Fundus camera: zeiss
Shooting center: midpoint
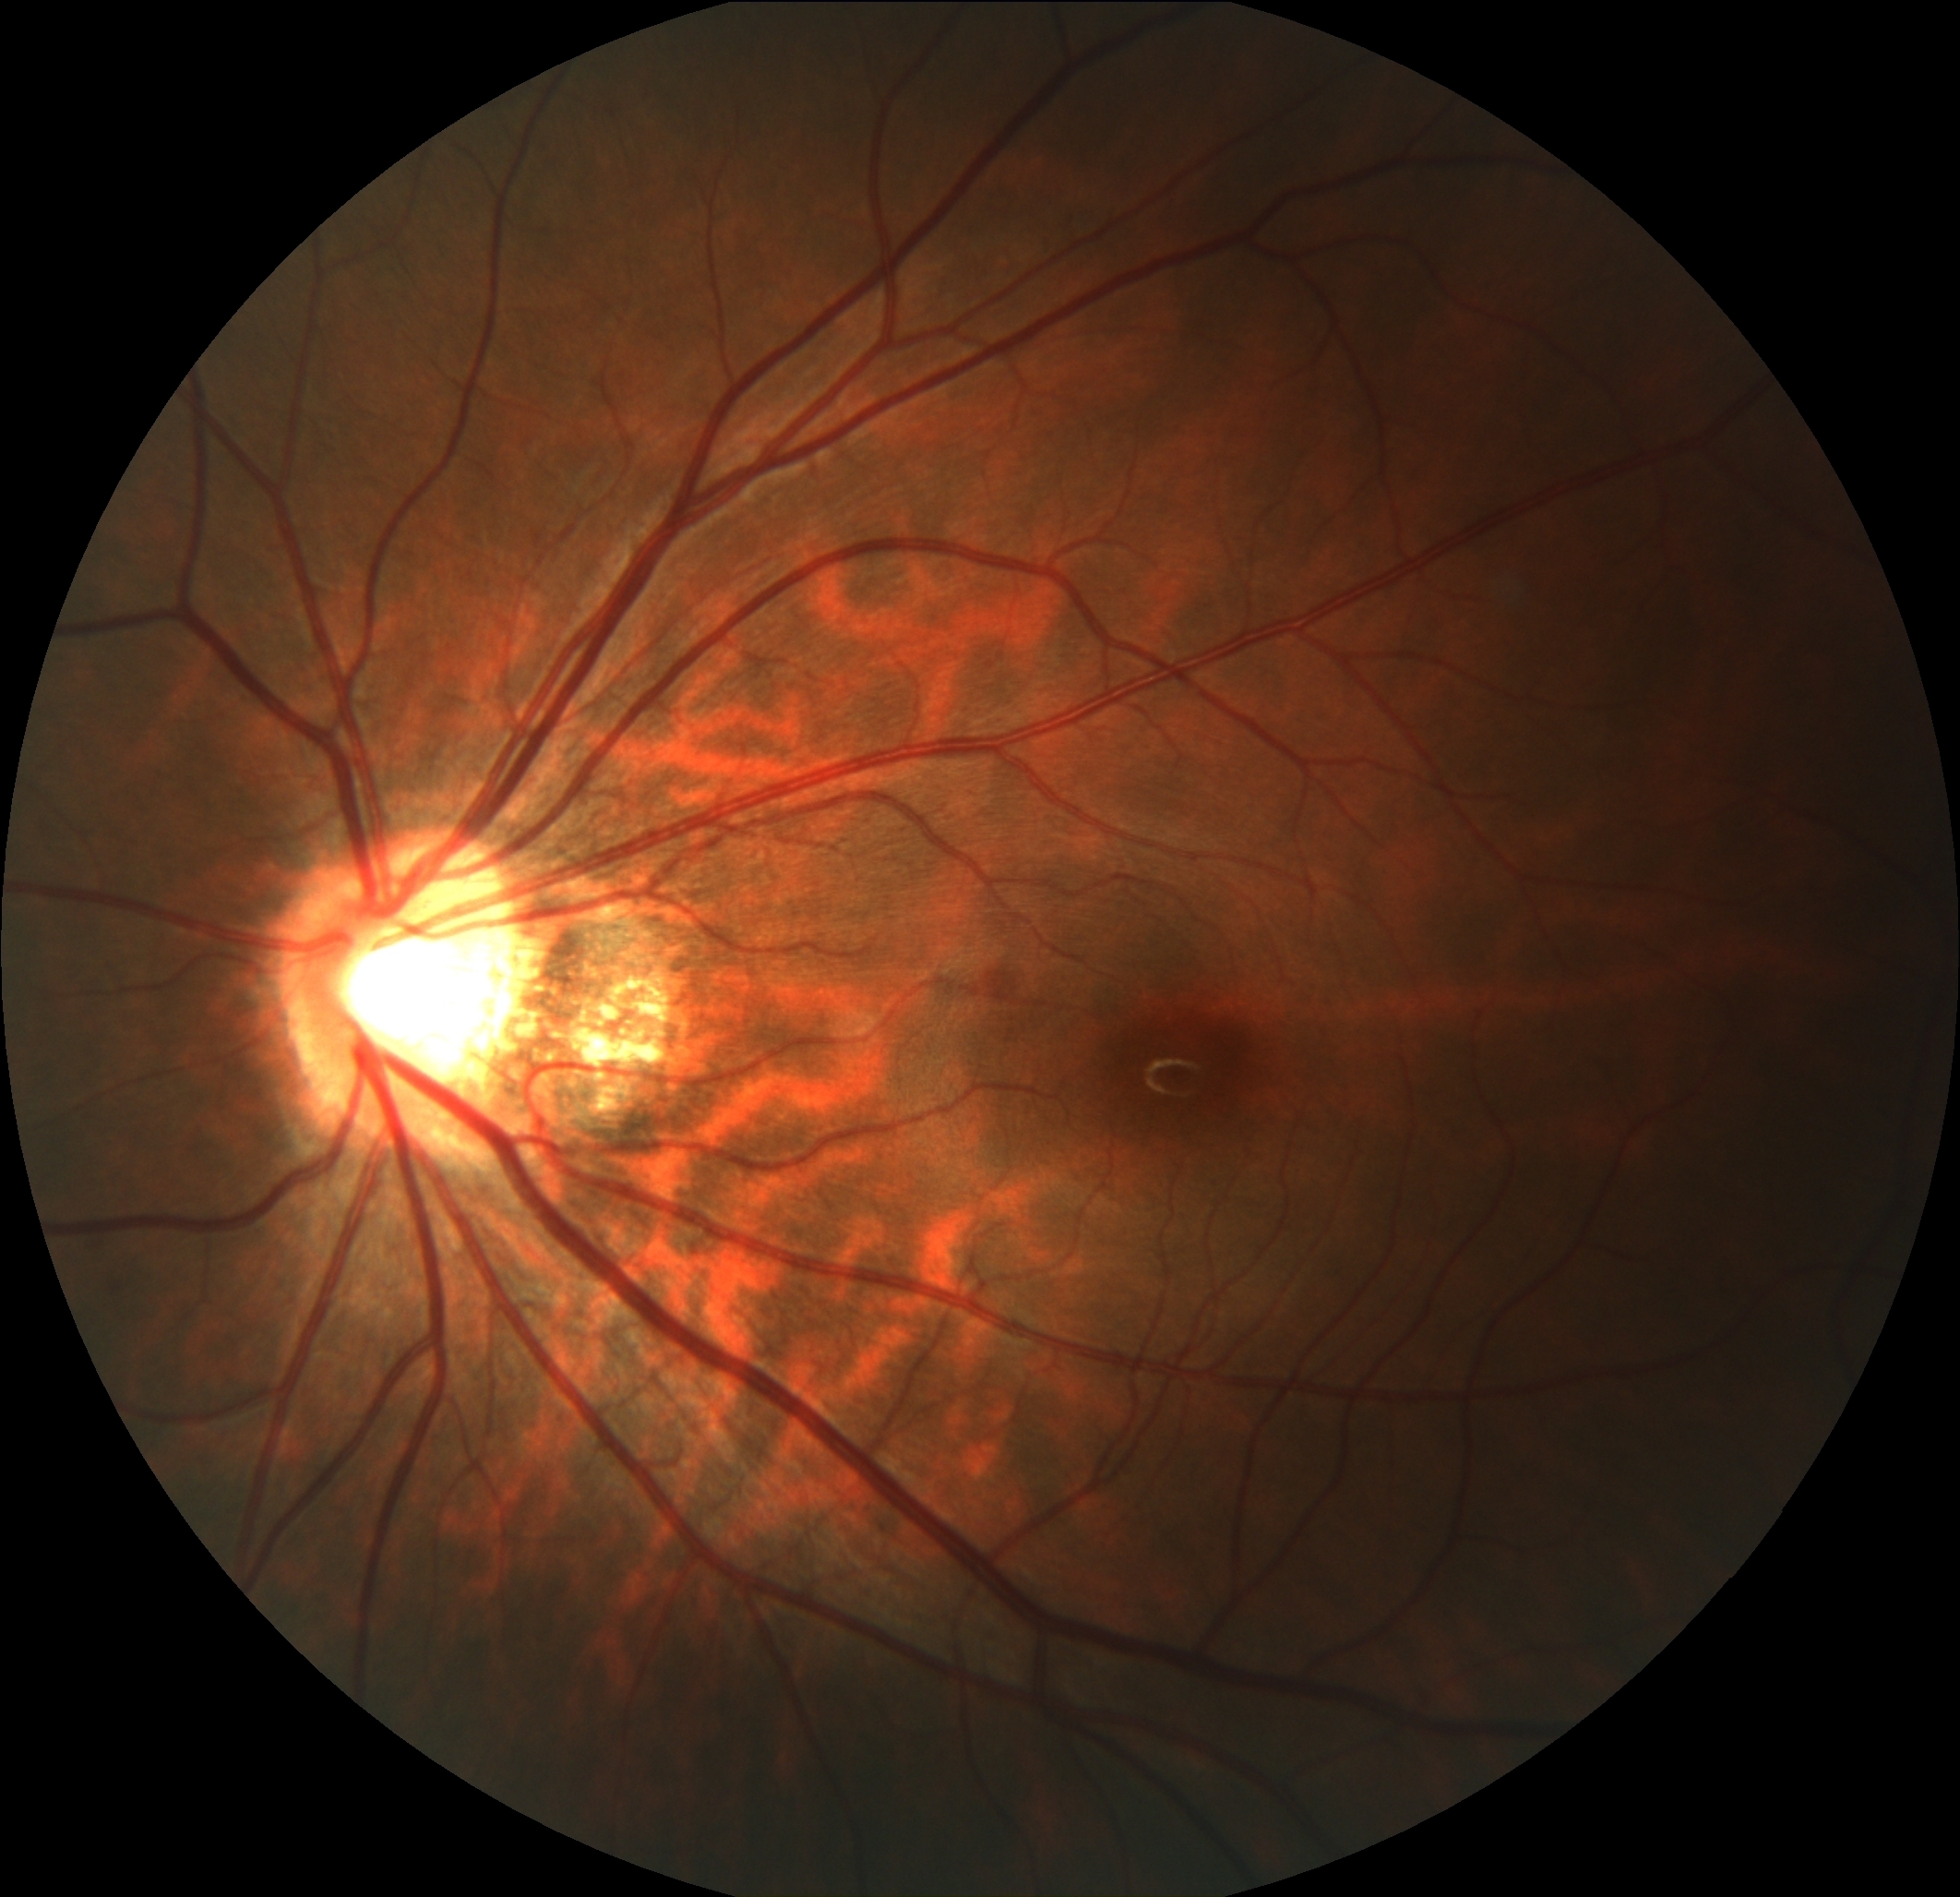
Pathologic myopia: no
Patchy retinal atrophy: present
Retinal detachment: absent